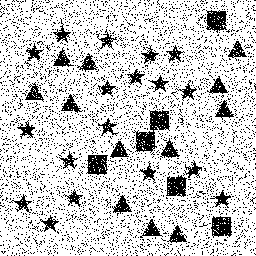
Squares: 6
Triangles: 12
Stars: 18
Total shapes: 36